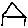
Label: house